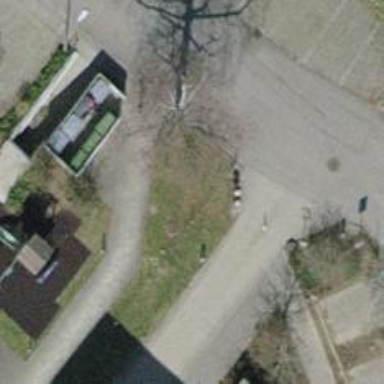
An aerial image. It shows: Urban area featuring tree as natural element.